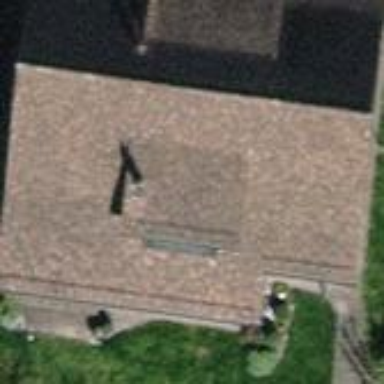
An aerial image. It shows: Building with tile roof.